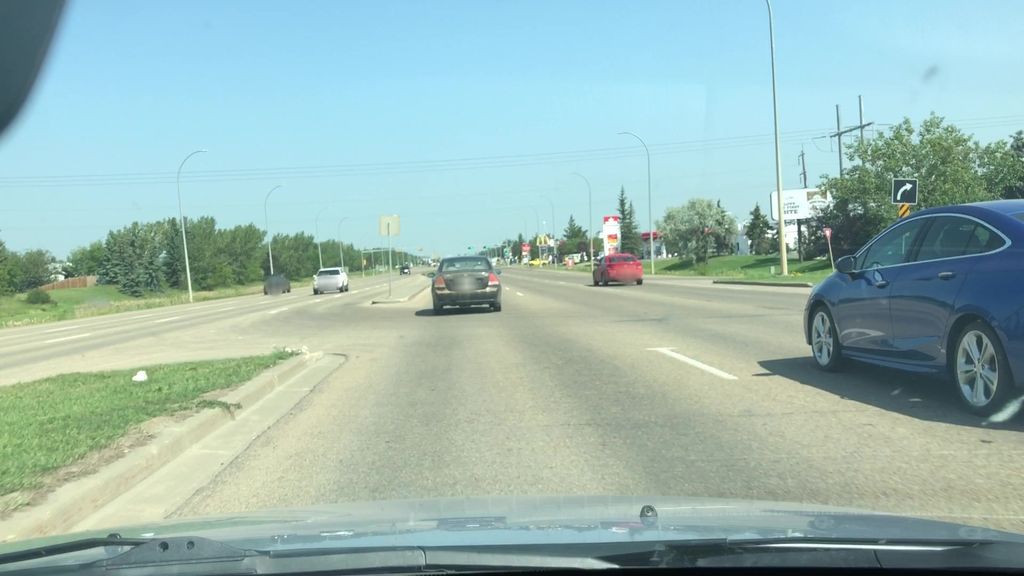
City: edmonton